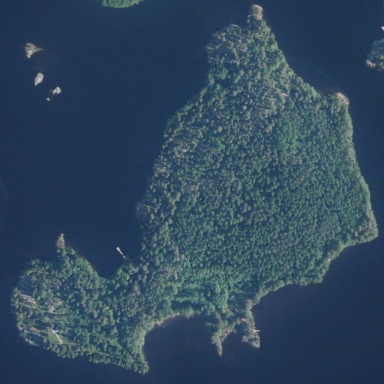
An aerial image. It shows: Islet.